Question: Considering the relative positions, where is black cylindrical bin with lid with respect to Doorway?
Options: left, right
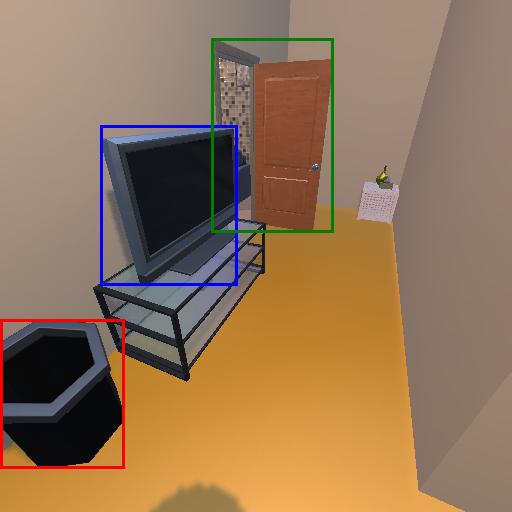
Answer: left